Question: I have problem when I want to use simple CreateView for creating new user. Everything is ok, I can create user, but when I want logging with new created user, I cant do it.
## I got this type of my password in admin:
Raw passwords are not stored, so there is no way to see this user's password, but you can change the password using this form.
This is my code:
'''
from django.db import models
from django.contrib import admin
from django.contrib.auth.admin import UserAdmin
from django.contrib.auth.models import AbstractUser, UserManager
class CustomUser(AbstractUser):
"""app setting of user"""
url = models.URLField(u'Site URL', max_length=100, null=True, unique=True)
admin.site.register(CustomUser, UserAdmin)
'''
'''
from django.conf.urls.defaults import *
from models import CustomUser
from django.views.generic import CreateView
from django.contrib.auth.decorators import login_required
from django.core.urlresolvers import reverse
urlpatterns = patterns('',
url(r'^create_user/$',(CreateView.as_view(model=CustomUser, get_success_url =lambda: reverse('create_user'),
template_name="create_user.html")), name='create_user'),
)
'''
'''
<div title="Create Form " id="/create_user">
<p> <b>Create account:</b> </p>
{{ form.errors }}
<form action="" method="post" id="id_create_user" >
{% csrf_token %}
{{ form.as_p }}
<div>
<input type="submit" value="Create account" style="">
</div>
</form>
</div>
'''
And after creating user, I have to log in as admin and change this password, and after that everything will be ok.
What should I do to solve the problem?
Thank you!
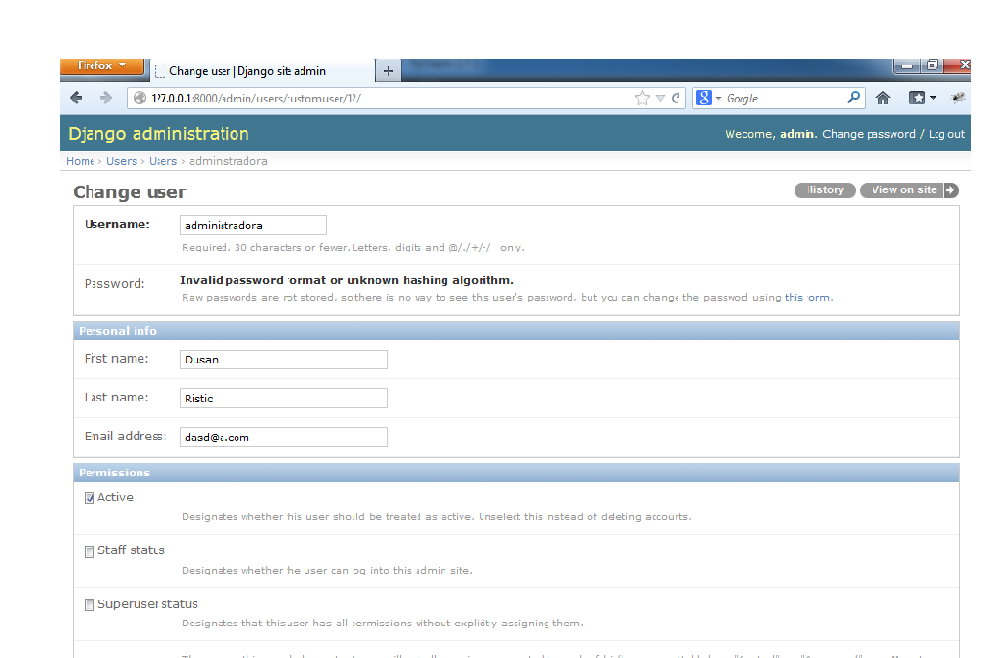
Answer: The problem is that CreateView is generating a form automatically based on the model, which means it's writing directly to the password field rather than using the correct API for creating a user.
Try this form instead, it'll handle it for you:
'from django.contrib.auth.forms import UserCreationForm'
'''
urlpatterns = patterns('',
url(r'^create_user/$',(CreateView.as_view(model=CustomUser, get_success_url =lambda: reverse('create_user'), form_class=UserCreationForm, template_name="create_user.html")), name='create_user'),
)
'''
These forms essentially give you the same as what you see in the admin, which is a good starting point, if you're using a custom user model you might want to do some additional work to get your customisations in.
Here's the source code for the supplied UserCreationForm: <URL>
You can re-implement it yourself as a normal ModelForm, the key thing you must include is the save method where 'user.set_password' is called.